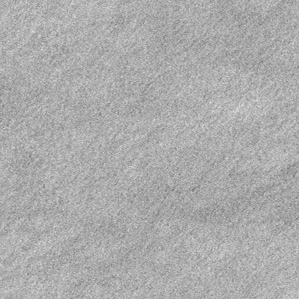
Label: frost